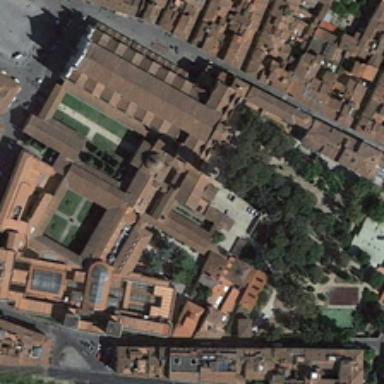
Many buildings are near a large church with some green trees .